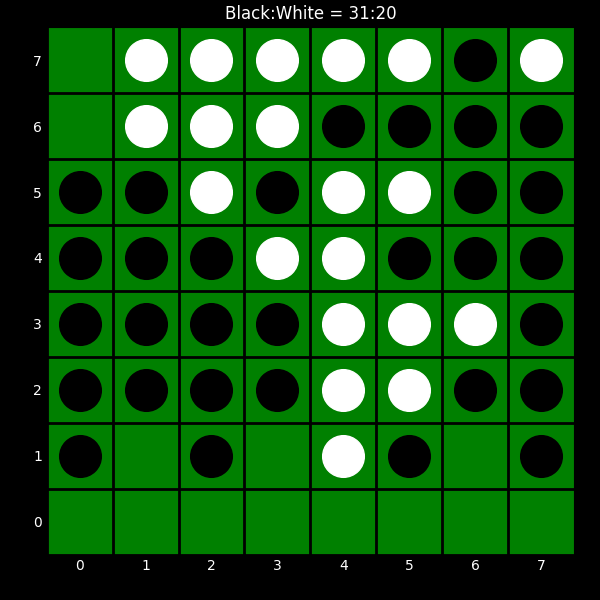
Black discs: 31
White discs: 20